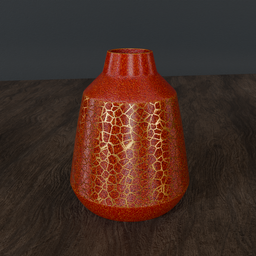
Label: decoration